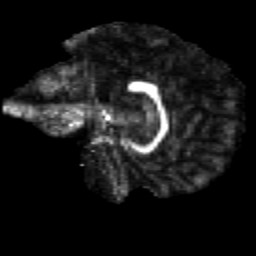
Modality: FA
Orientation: sagittal
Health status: healthy
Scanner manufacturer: siemens
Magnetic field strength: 3 T
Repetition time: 12 s
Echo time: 0.092 s